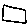
Label: square